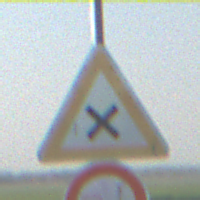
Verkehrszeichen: KreuzungOderEinmuendung
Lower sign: VerbotUeberholenEinspurigeFahrzeuge
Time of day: MorningAfternoon
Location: Outdoor (Special)
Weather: Clear
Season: NotSpecified
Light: Natural